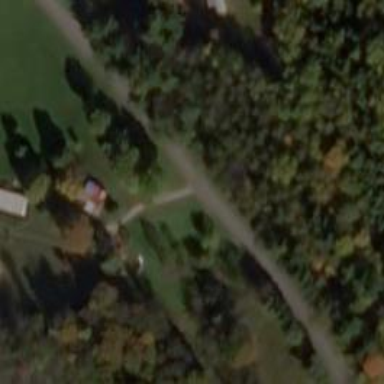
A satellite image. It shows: Driveway.